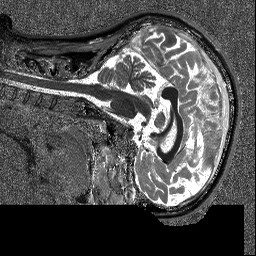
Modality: T1map
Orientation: sagittal
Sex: female